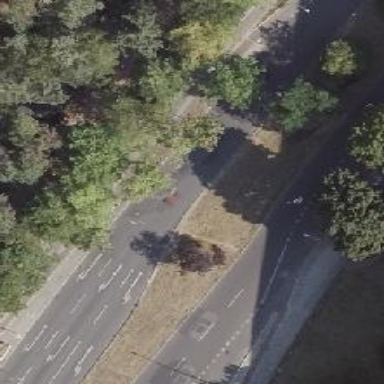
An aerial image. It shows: Tertiary road with asphalt surface. It is dual carriageway.